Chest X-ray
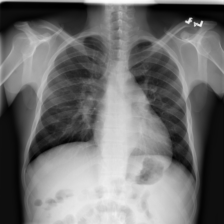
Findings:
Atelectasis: negative
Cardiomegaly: negative
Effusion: negative
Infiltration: negative
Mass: negative
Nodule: negative
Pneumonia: negative
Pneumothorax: negative
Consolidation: negative
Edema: negative
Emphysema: negative
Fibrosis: negative
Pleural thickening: negative
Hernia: negative